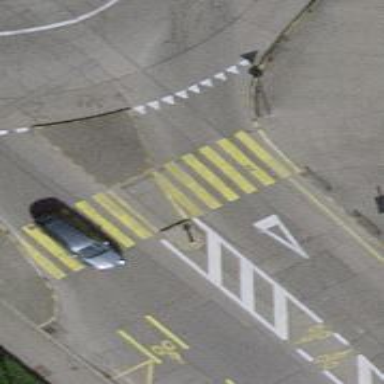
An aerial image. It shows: Asphalt footway with zebra crossing.